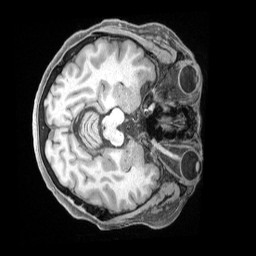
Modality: T1w
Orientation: axial
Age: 66
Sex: female
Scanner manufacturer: siemens
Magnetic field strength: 3 T
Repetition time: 2.5 s
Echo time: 0.00222 s